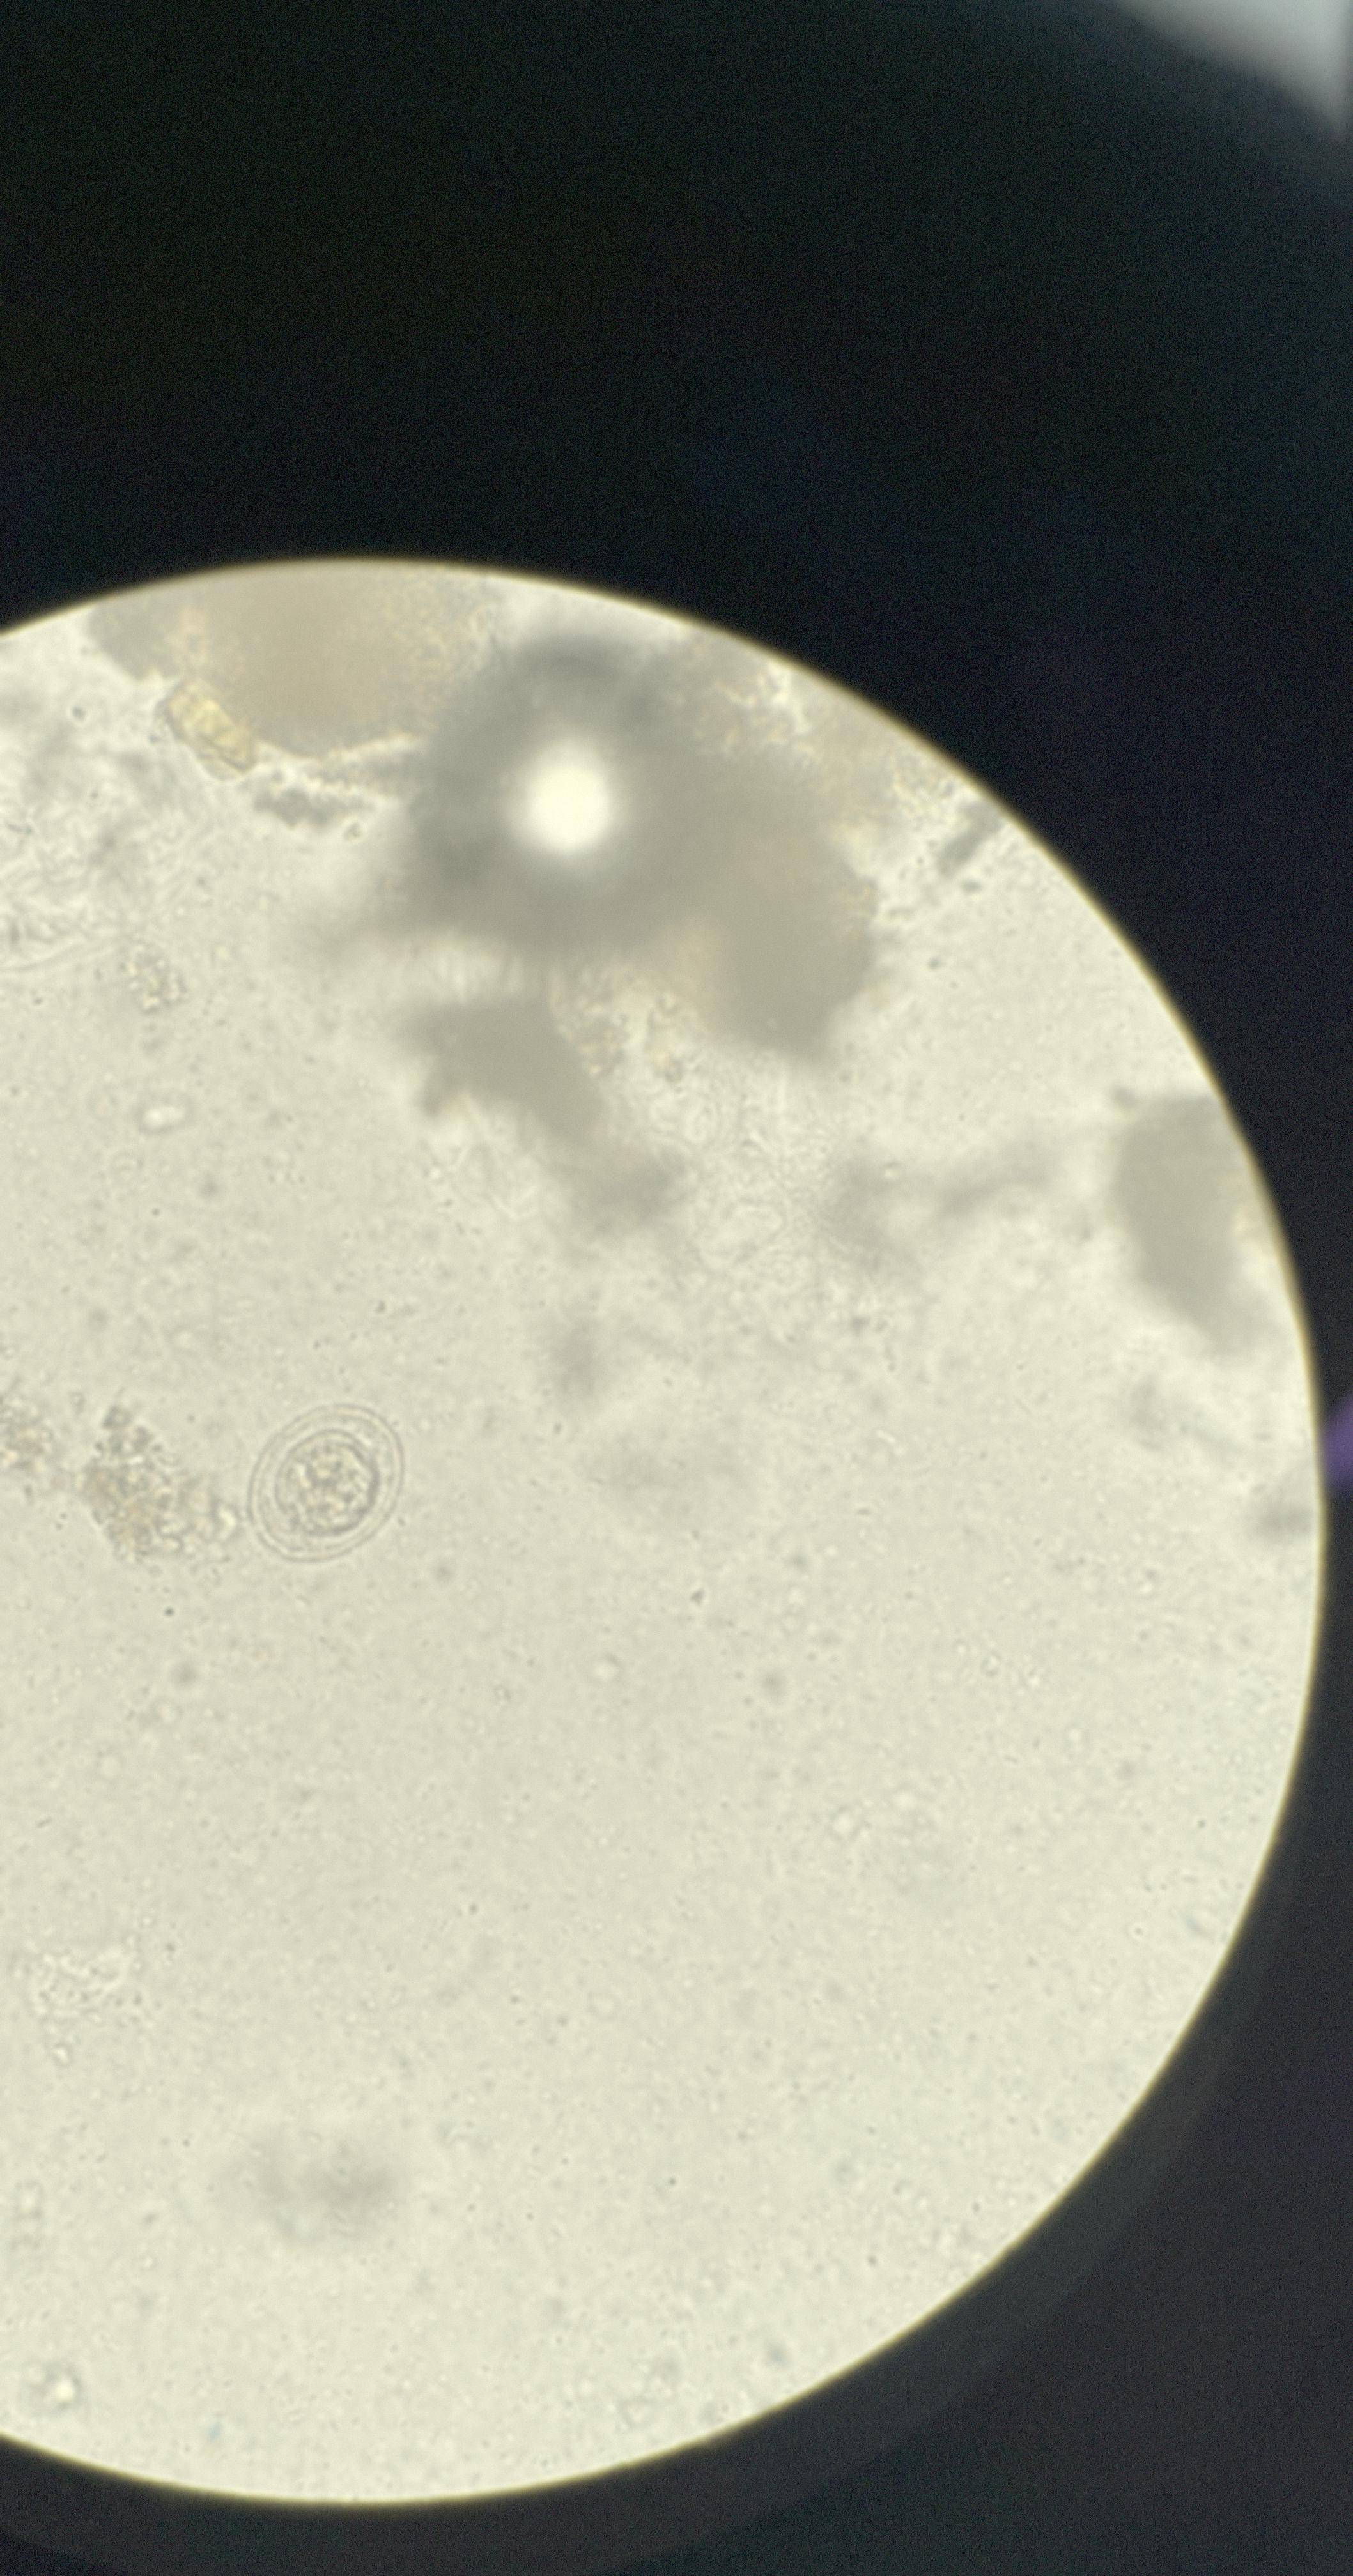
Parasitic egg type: Hymenolepis nana